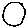
Label: moon